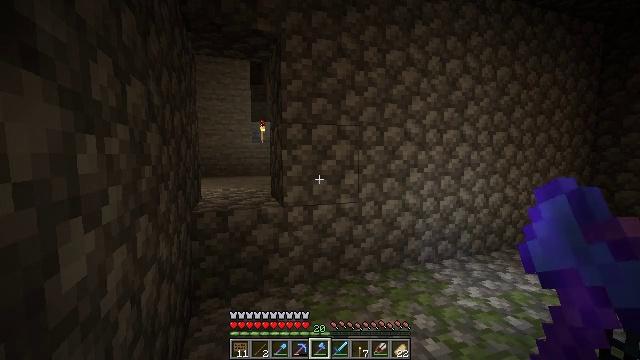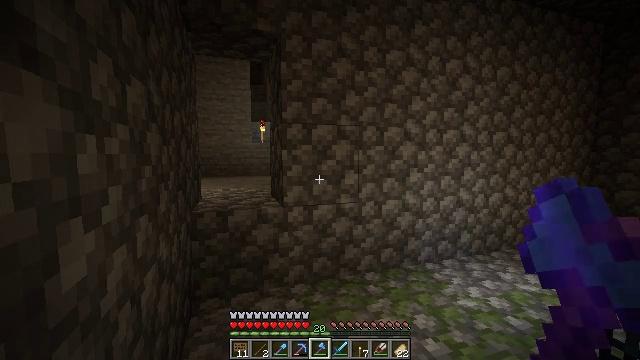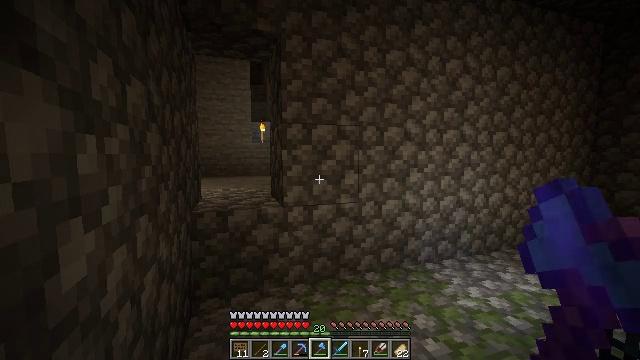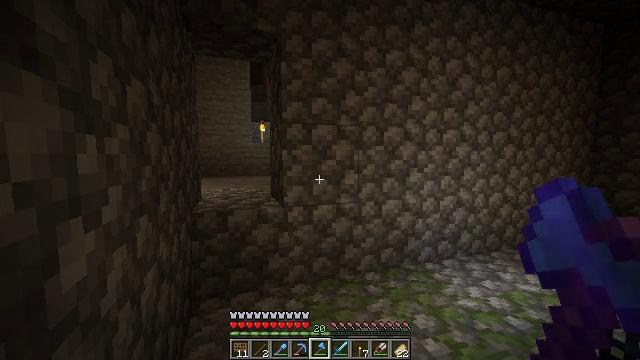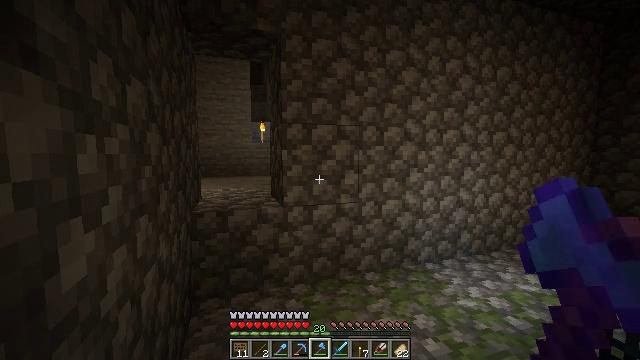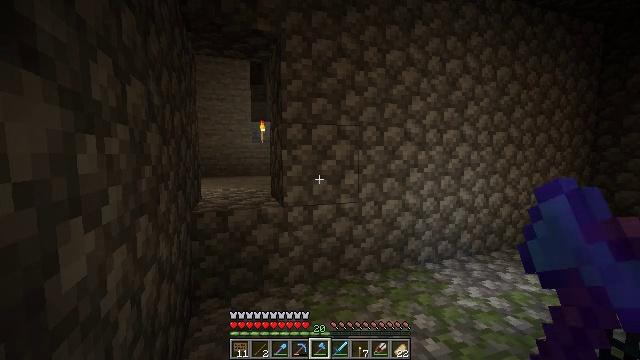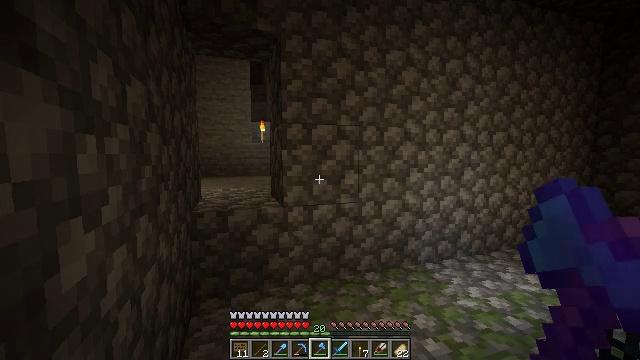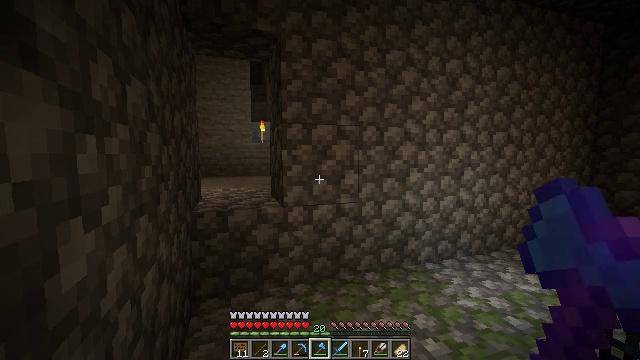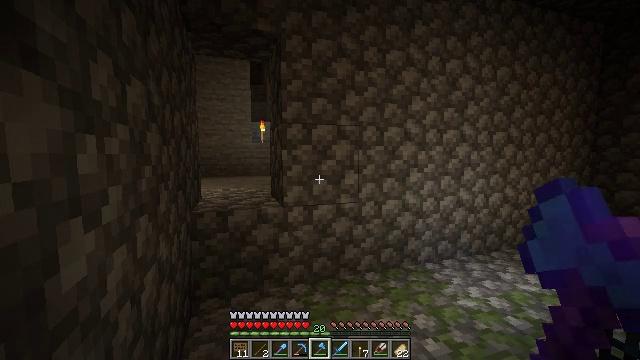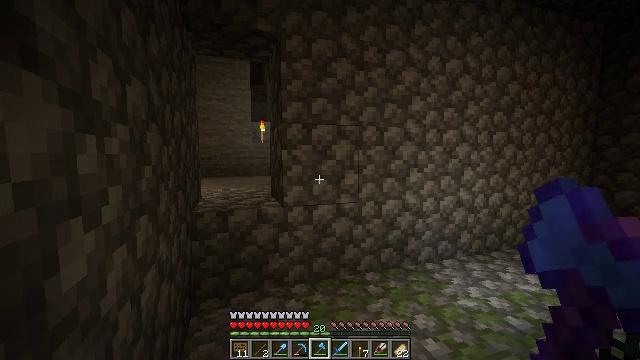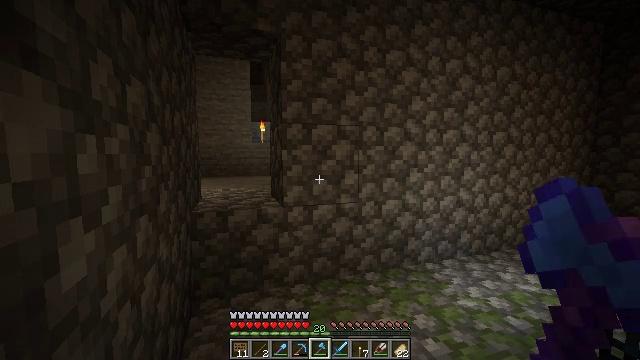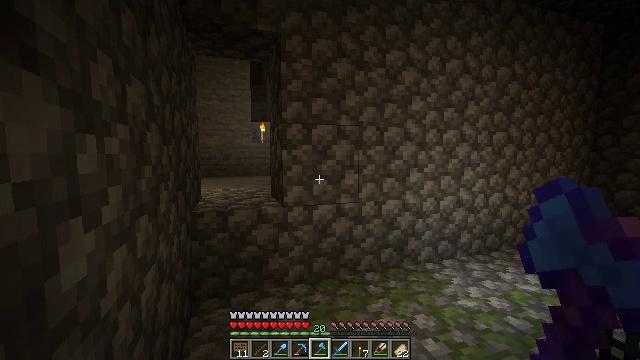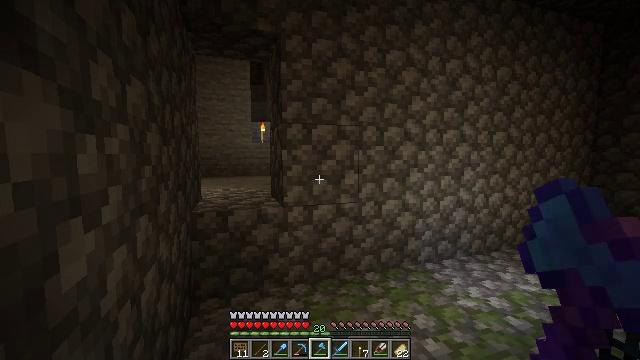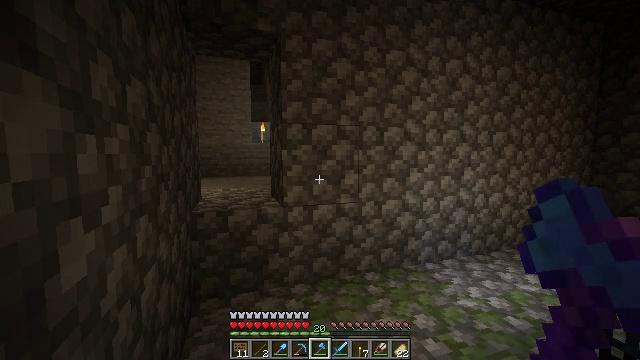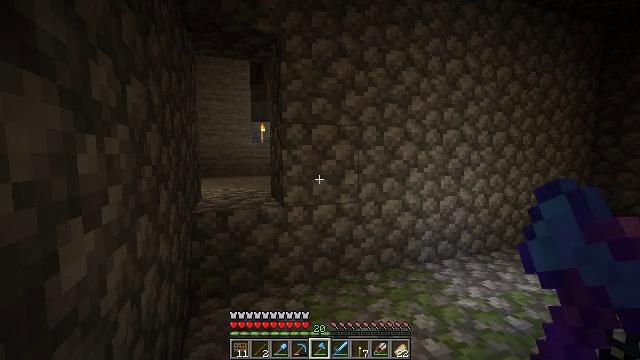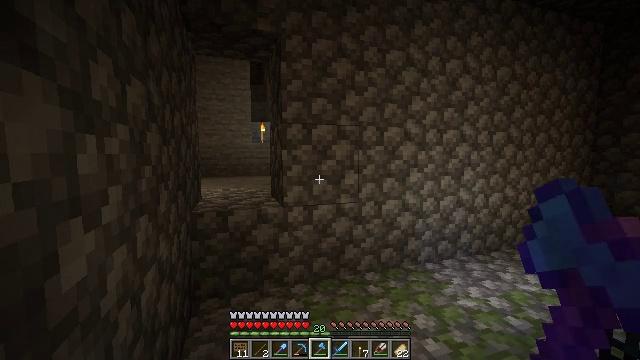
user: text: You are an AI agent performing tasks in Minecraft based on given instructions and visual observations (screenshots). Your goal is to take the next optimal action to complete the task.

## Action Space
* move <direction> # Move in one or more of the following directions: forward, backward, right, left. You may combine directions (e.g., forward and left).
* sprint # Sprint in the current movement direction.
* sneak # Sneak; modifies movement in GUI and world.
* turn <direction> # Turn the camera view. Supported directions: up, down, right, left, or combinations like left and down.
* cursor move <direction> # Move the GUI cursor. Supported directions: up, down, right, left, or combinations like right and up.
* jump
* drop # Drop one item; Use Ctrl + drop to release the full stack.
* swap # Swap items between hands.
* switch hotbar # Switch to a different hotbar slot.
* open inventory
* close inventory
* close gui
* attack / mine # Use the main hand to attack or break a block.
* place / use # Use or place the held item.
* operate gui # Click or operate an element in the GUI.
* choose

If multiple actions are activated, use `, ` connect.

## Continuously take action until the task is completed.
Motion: motion action
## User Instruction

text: Mine the torch on the wall.
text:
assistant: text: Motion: no_op
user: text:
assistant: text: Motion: no_op
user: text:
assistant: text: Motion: no_op
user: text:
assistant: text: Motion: no_op
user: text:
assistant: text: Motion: no_op
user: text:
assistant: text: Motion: no_op
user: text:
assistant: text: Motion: no_op
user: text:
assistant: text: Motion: no_op
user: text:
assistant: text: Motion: no_op
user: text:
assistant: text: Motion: no_op
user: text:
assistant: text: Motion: no_op
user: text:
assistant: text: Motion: no_op
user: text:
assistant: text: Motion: no_op
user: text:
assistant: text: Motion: no_op
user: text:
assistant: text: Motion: no_op
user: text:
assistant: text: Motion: no_op
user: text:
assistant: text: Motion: no_op
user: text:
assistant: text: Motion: no_op
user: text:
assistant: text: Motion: no_op
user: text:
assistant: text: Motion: no_op
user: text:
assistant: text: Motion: no_op
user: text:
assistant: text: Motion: no_op
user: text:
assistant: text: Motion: no_op
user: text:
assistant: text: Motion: no_op
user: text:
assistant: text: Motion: no_op
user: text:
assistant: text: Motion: no_op
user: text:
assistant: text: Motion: no_op
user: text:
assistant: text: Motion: no_op
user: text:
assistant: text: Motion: no_op
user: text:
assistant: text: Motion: no_op